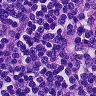
Metastatic tissue present: no